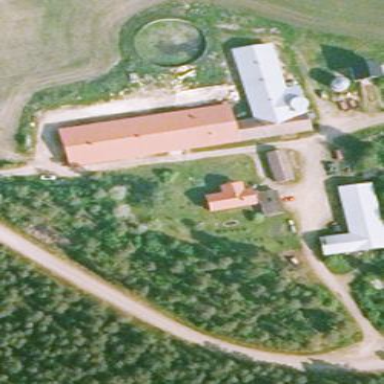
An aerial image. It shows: Farmyard area.